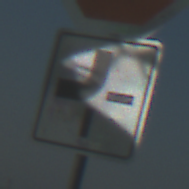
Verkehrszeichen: VerlaufVorfahrtsstrasse2
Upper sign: Stop
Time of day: MorningAfternoon
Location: Outdoor (Nature)
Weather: Clear
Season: NotSpecified
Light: Natural